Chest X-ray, AP view. Patient: 64 years old, sex F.
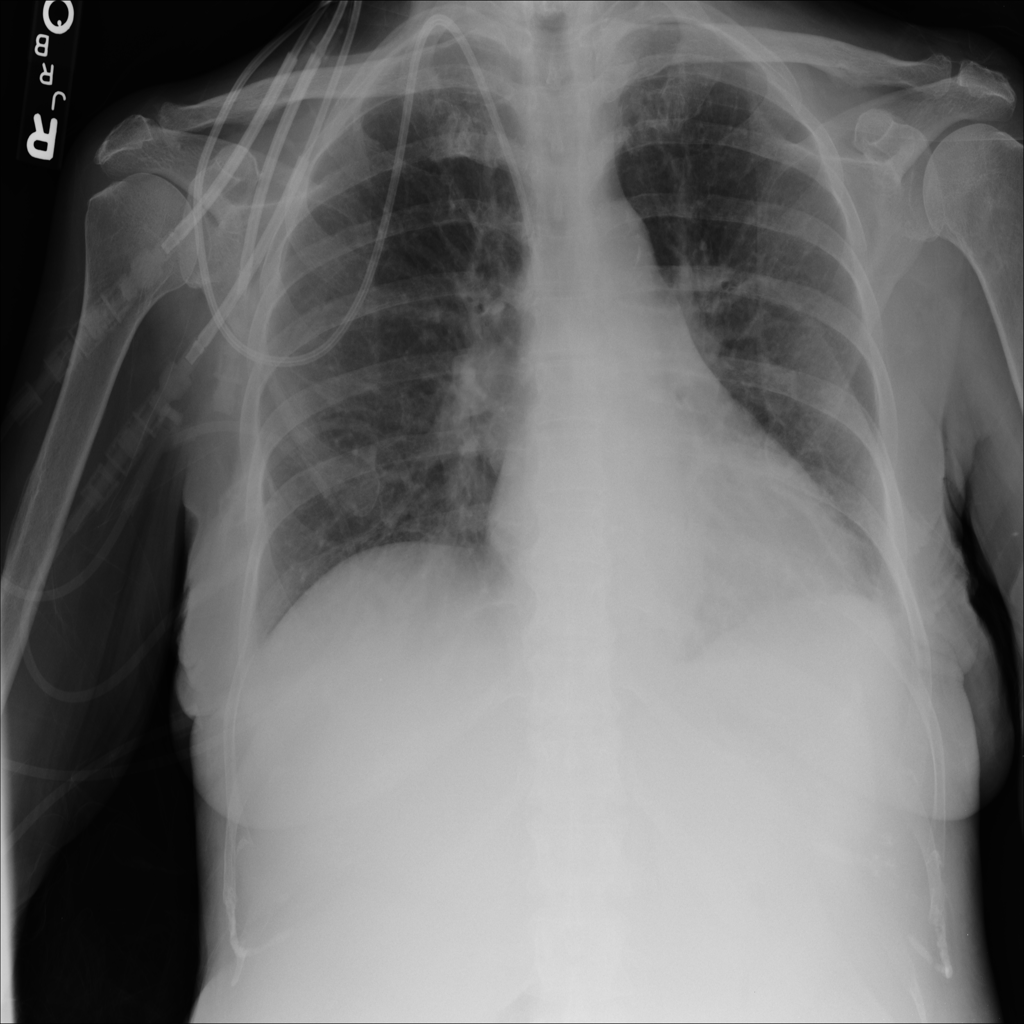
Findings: No Finding